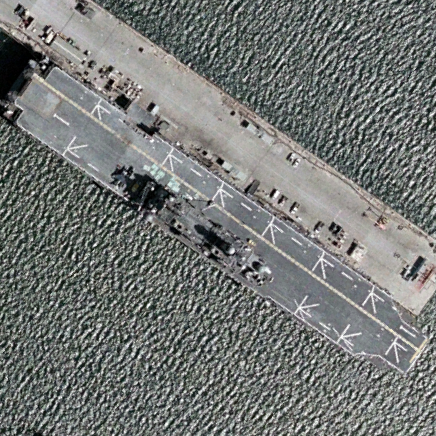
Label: assault